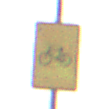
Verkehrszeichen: RadverkehrOhnePfeilsymbol
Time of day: MorningAfternoon
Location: Outdoor (Nature)
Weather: PartlyCloudy
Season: NotSpecified
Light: Natural